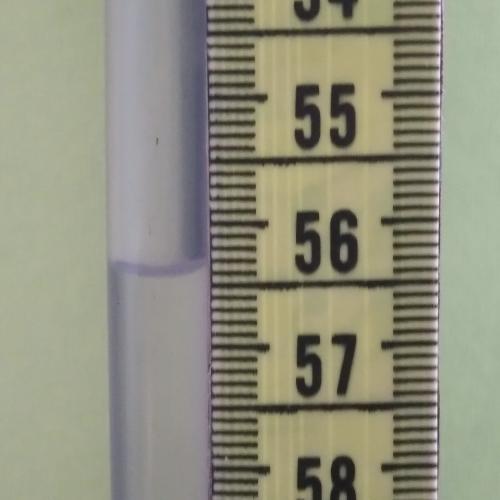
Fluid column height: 56.4 cm